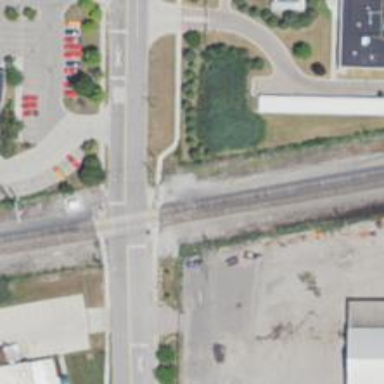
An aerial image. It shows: Crossing for the railway.